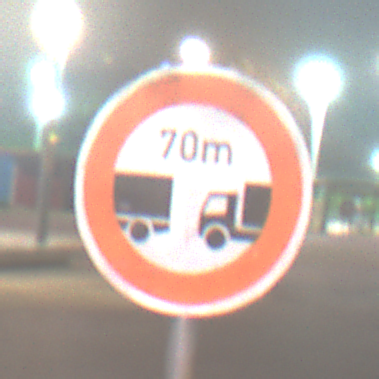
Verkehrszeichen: VerbotUnterschreitenMindestabstand
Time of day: Night
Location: Outdoor (Urban)
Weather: PartlyCloudy
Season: NotSpecified
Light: Artificial